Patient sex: M
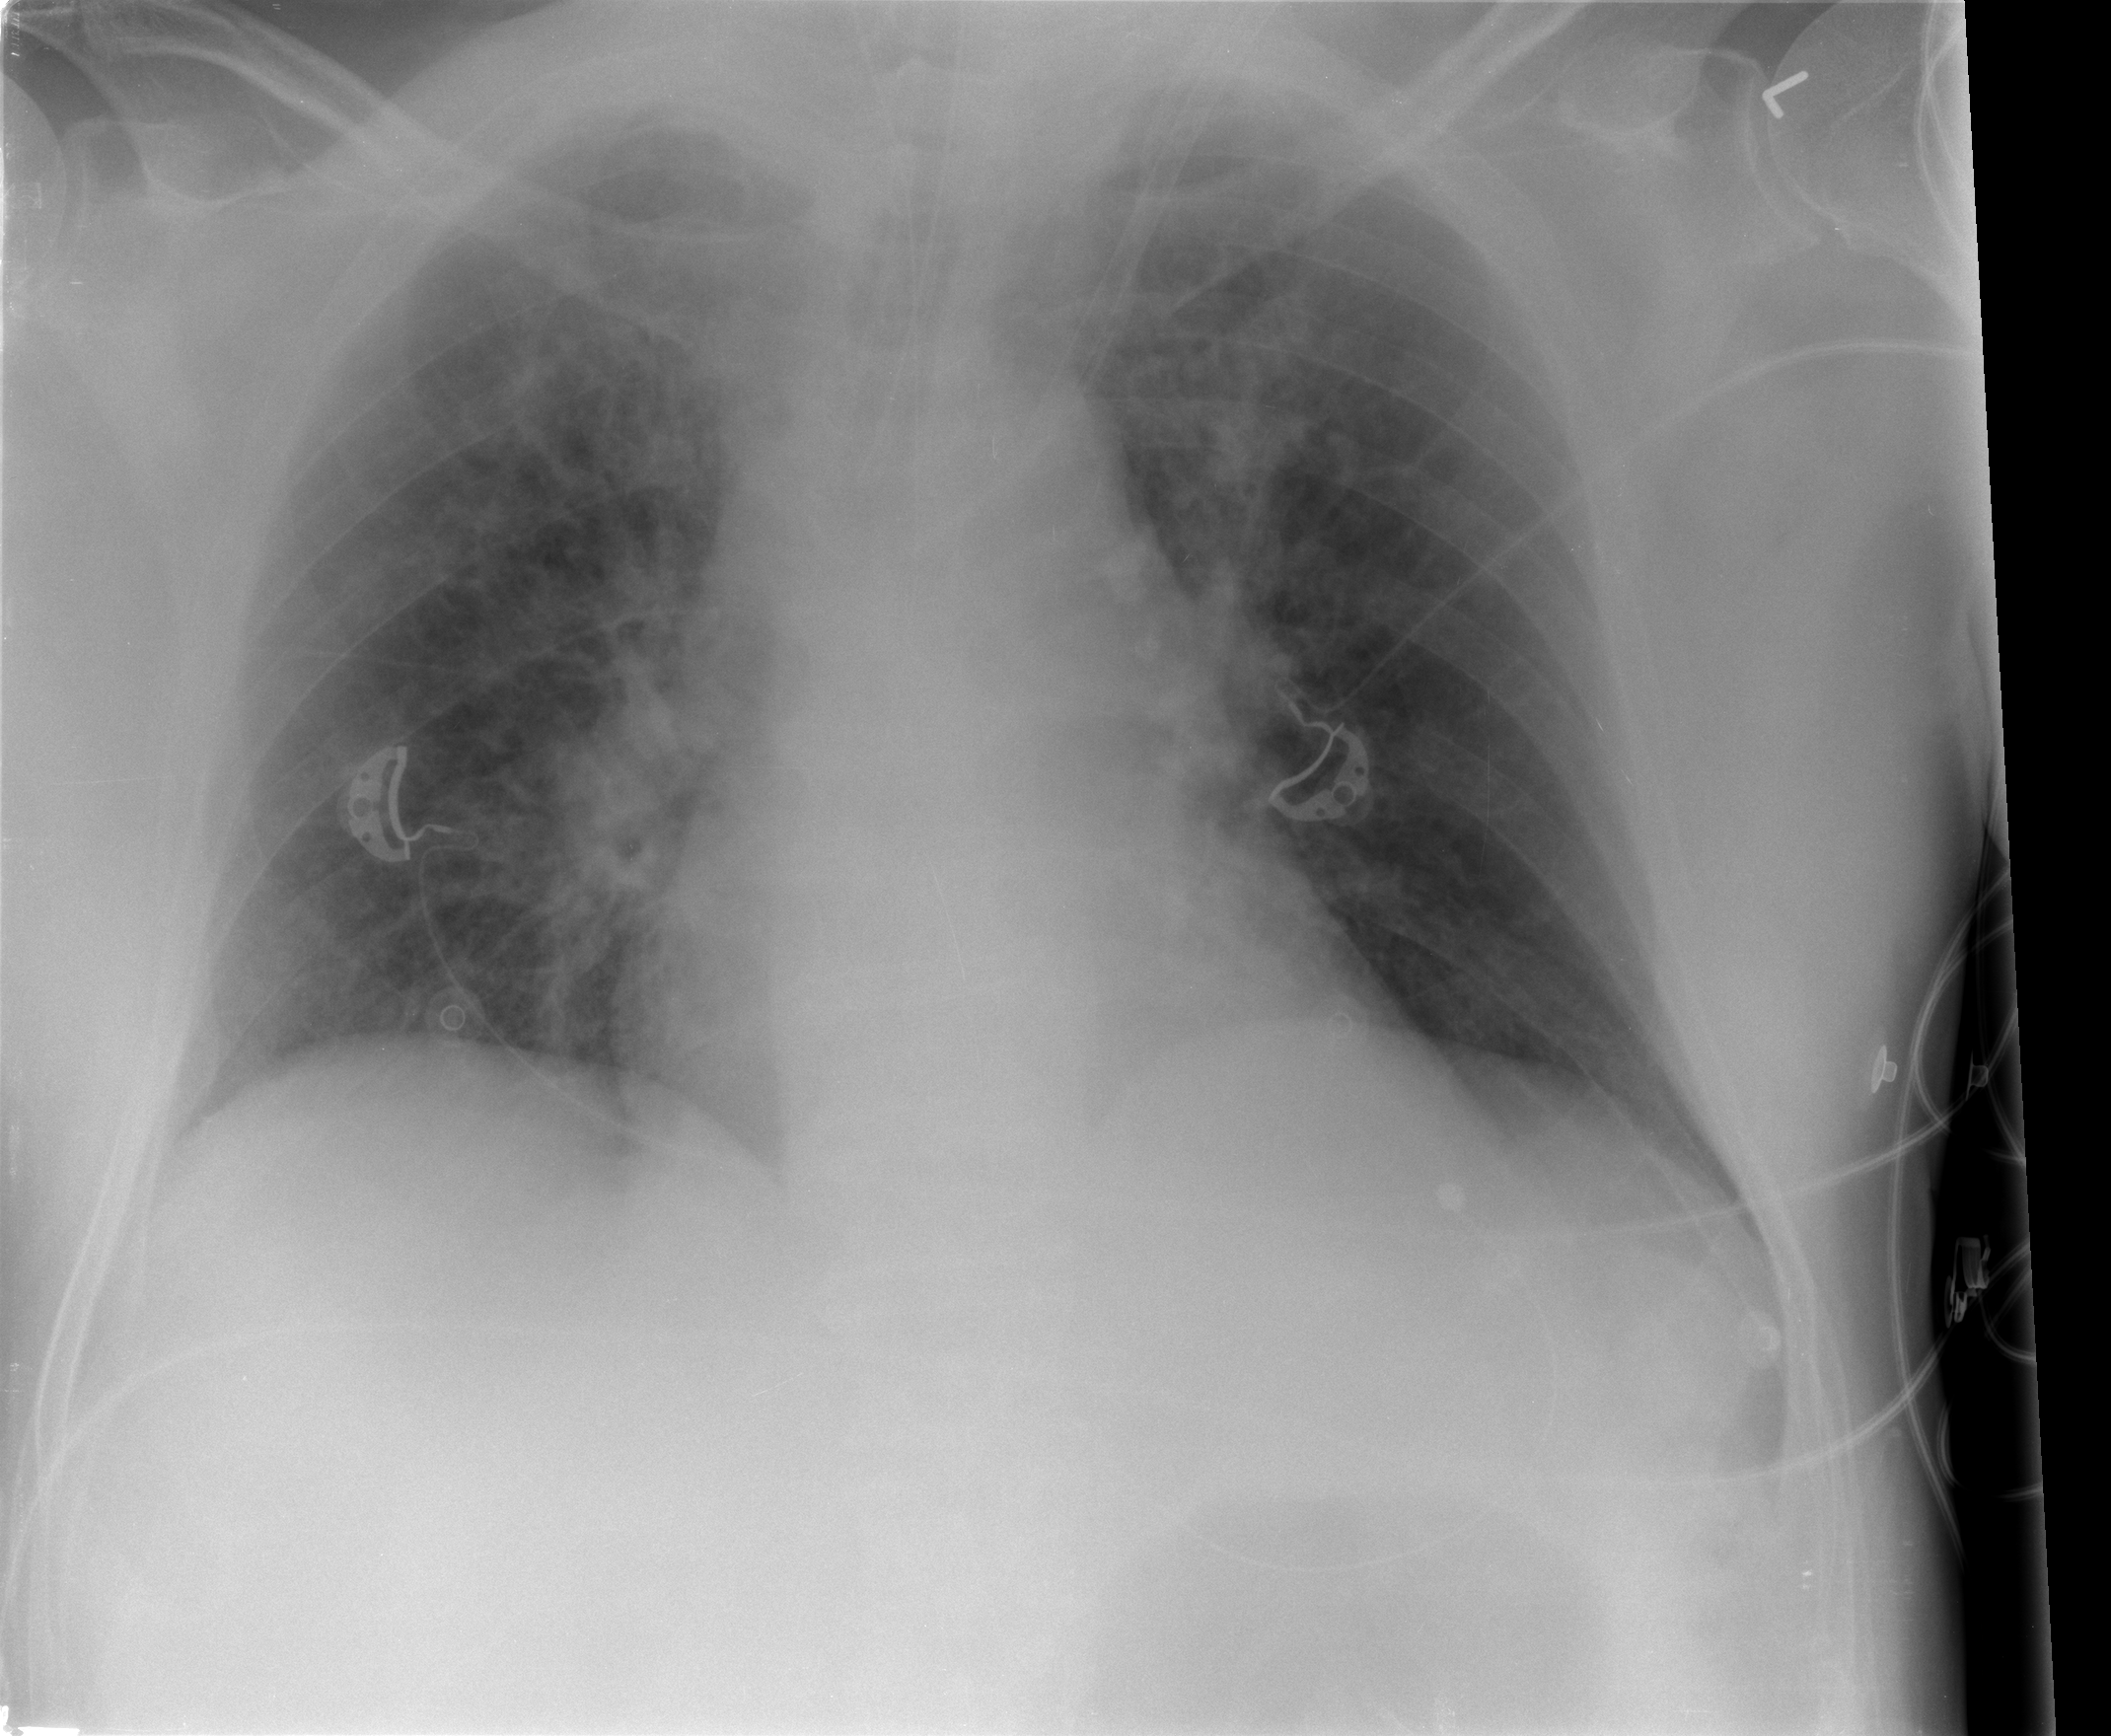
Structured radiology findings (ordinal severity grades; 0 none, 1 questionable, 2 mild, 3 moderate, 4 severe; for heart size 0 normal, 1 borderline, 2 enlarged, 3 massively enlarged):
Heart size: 1
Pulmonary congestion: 2
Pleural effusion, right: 0
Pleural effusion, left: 0
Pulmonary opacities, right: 2
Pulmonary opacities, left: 2
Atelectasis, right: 0
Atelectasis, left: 0